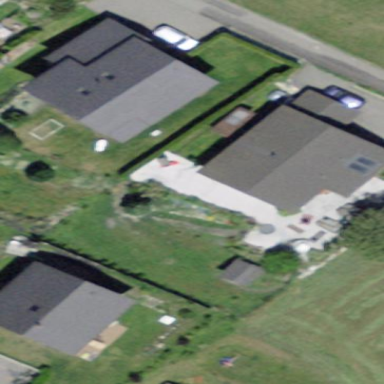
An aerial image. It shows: Simple and straightforward house.